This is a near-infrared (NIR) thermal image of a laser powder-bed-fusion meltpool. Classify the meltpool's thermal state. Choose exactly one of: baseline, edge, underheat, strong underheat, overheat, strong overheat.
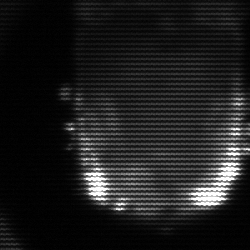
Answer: baseline